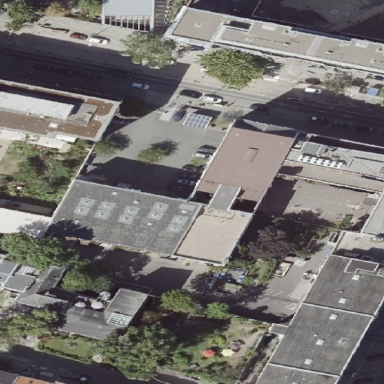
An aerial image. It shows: Commercial building.